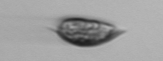
Label: Prorocentrum_triestinum